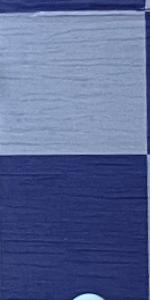
Label: Empty